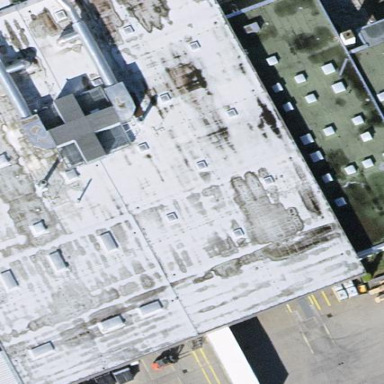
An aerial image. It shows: Industrial building.